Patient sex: F
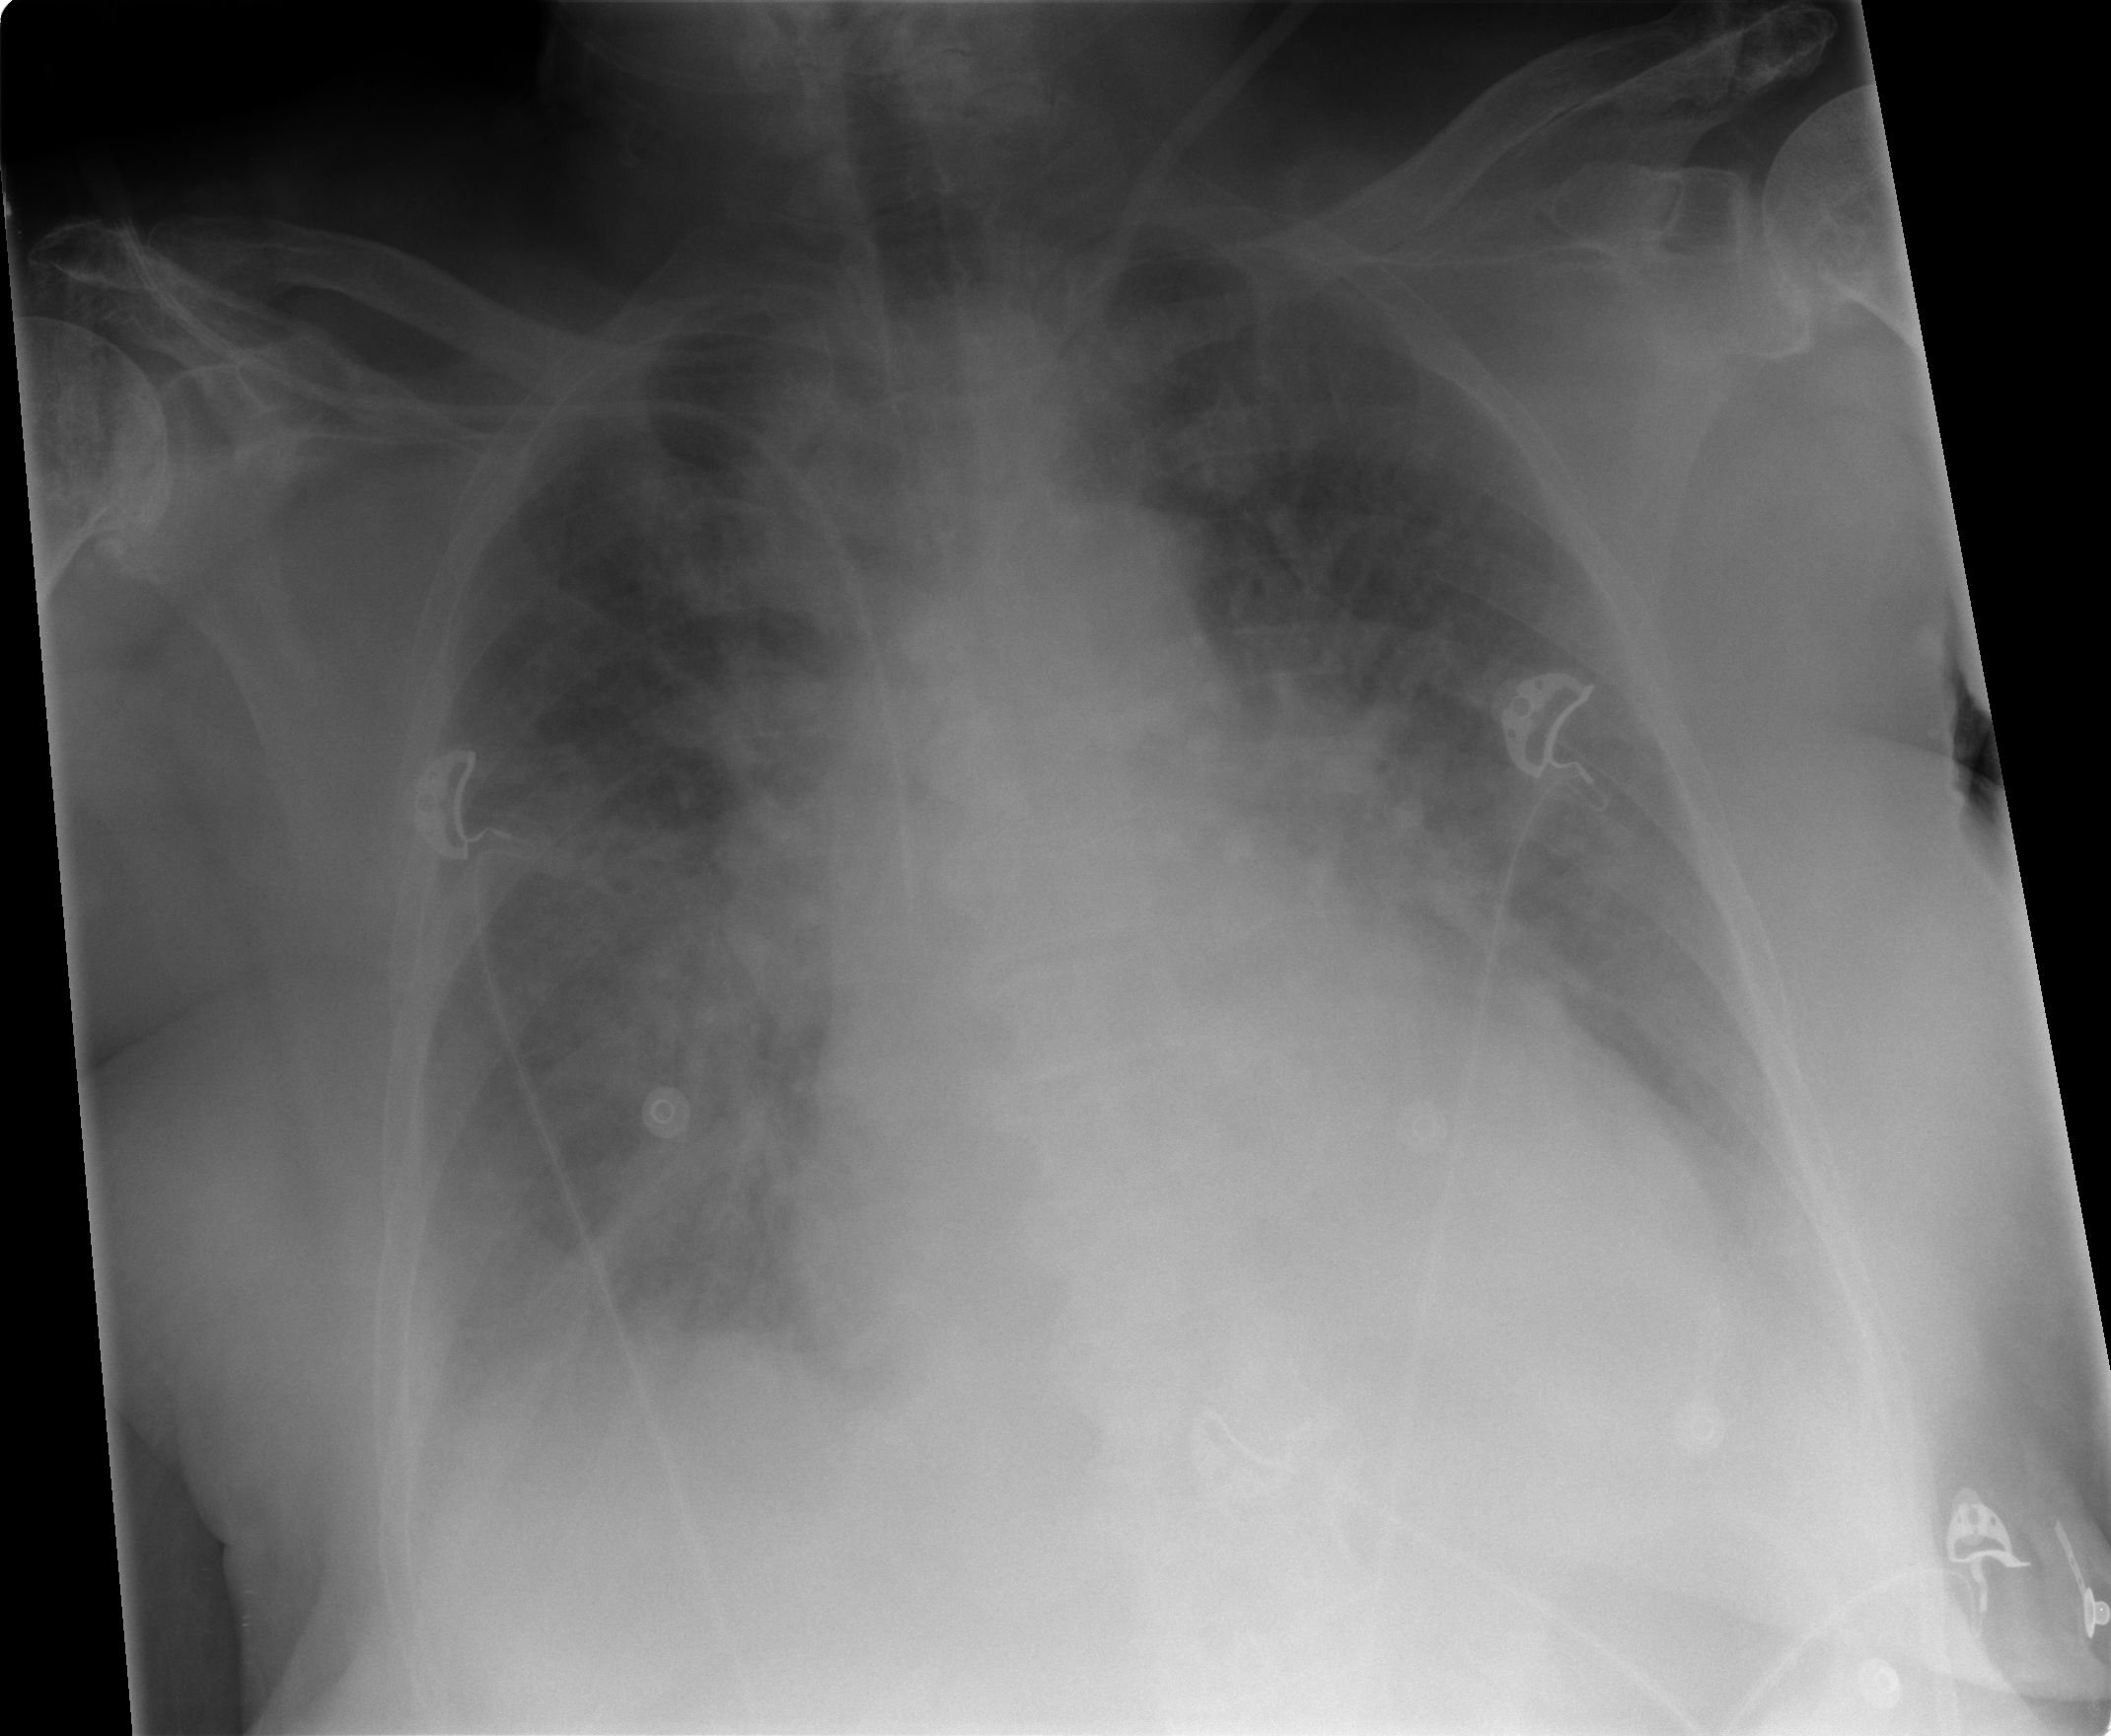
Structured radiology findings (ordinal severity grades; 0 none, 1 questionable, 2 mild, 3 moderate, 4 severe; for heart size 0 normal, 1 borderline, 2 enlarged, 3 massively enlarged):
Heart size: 2
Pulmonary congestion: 4
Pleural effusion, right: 1
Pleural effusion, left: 2
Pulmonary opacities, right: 2
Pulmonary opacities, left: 2
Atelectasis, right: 3
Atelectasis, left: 3